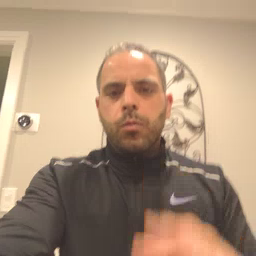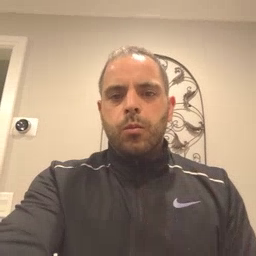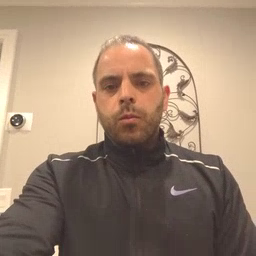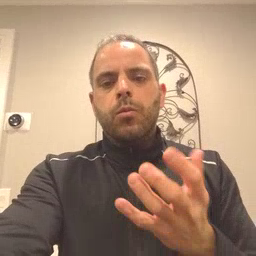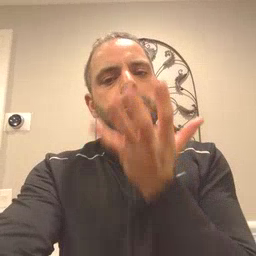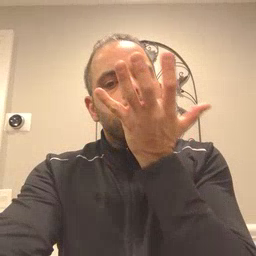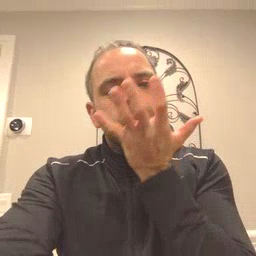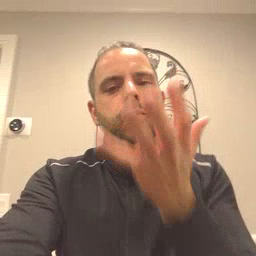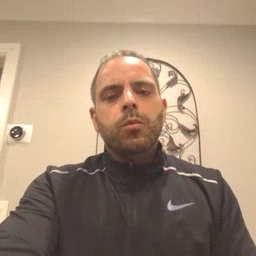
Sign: grass